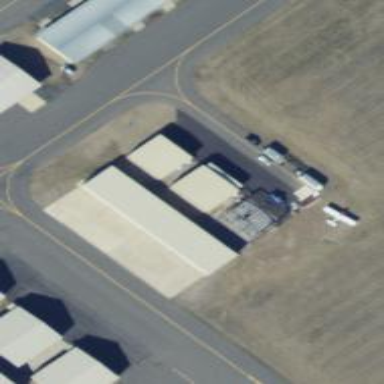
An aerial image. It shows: Hangar building at airport.